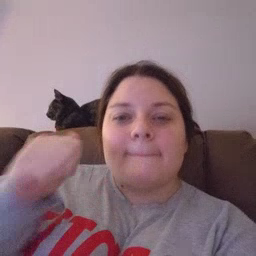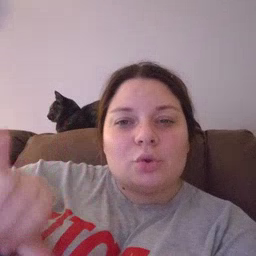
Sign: backyard